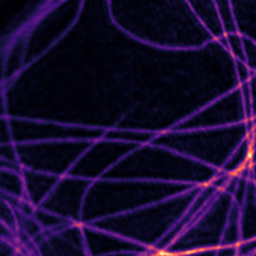
Label: Super-resolution Microtubules image